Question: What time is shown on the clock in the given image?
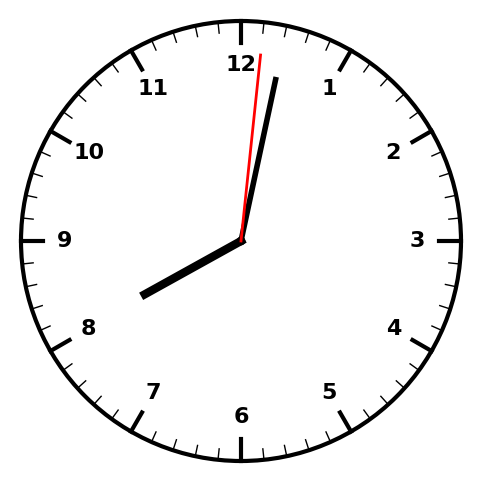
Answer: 08:02:01